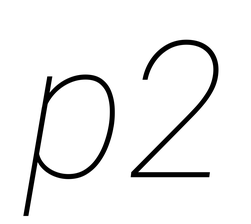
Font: Roboto-Italic_Thin_Italic